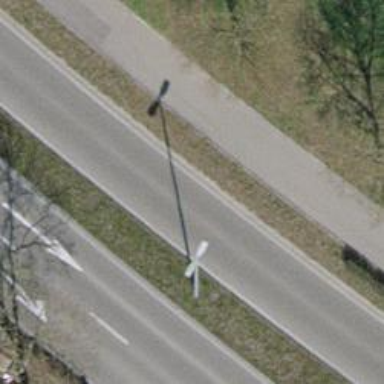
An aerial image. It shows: Asphalt sidewalk path.